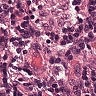
Metastatic tissue present: no